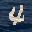
Label: 4